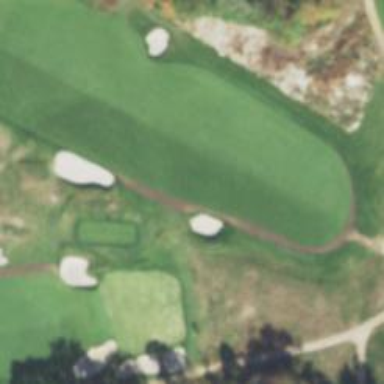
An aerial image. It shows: View of golf hole.